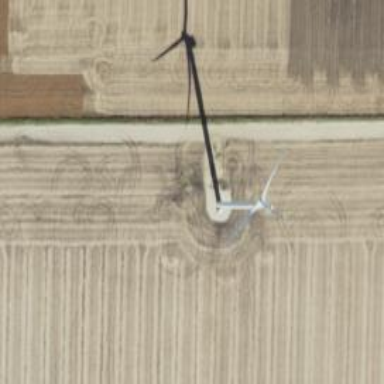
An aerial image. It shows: Wind generator with horizontal axis. The generator is wind turbine.